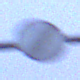
Verkehrszeichen: EndeSaemtlicherBegrenzungen
Umgebung: Outdoor, Urban
Tageszeit: SunriseSunset
Wetter: Overcast
Licht: Natural
Jahreszeit: NotSpecified
Kontrast: LowContrast